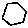
Label: hexagon